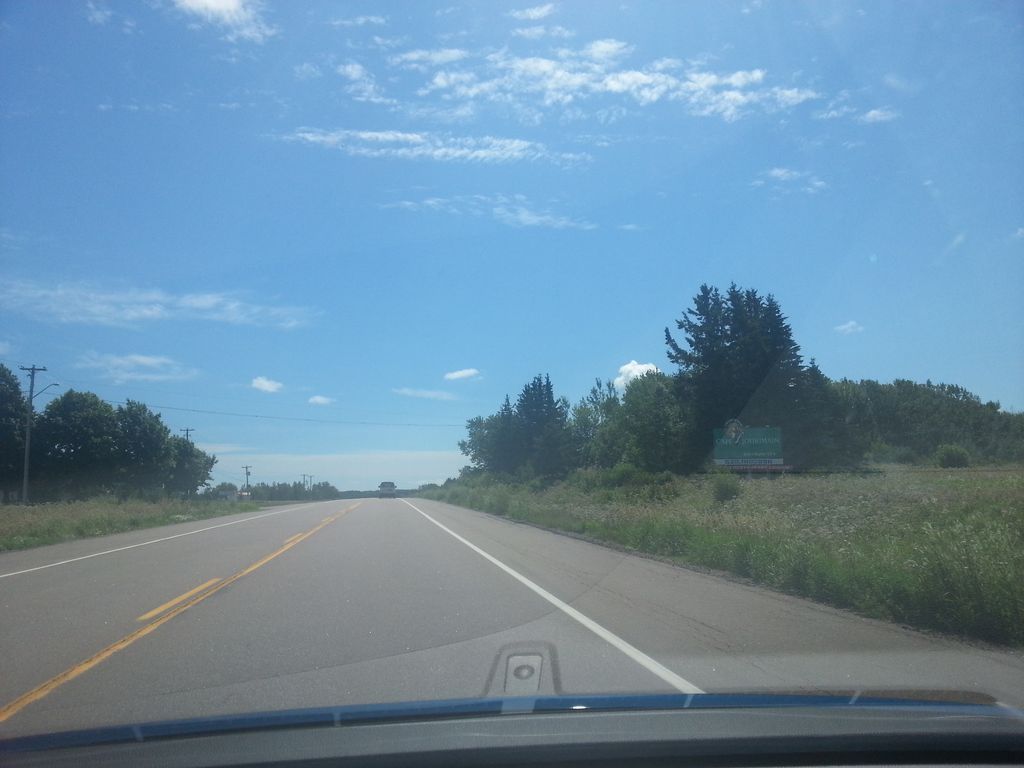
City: charlottetown